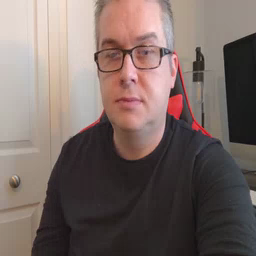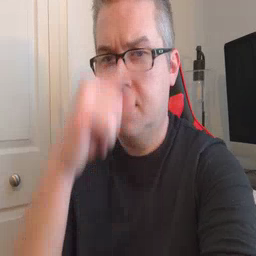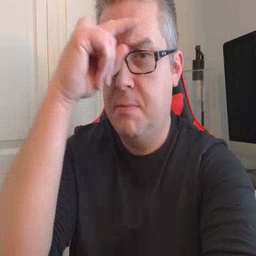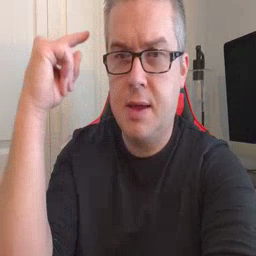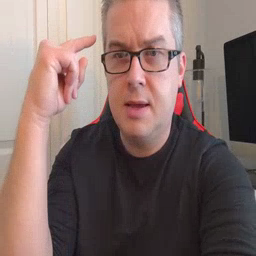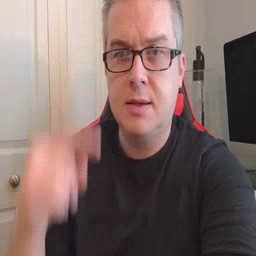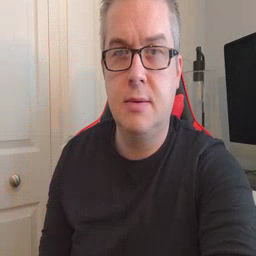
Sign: black